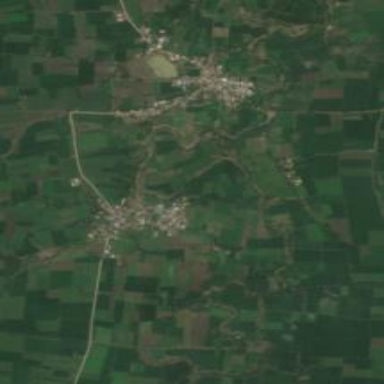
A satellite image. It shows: Village.